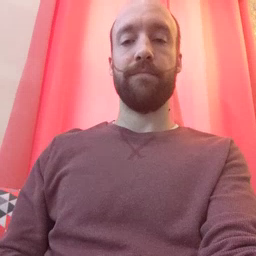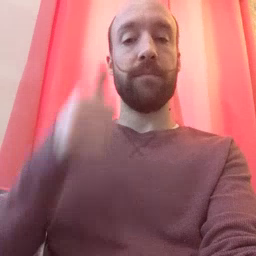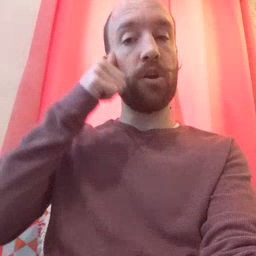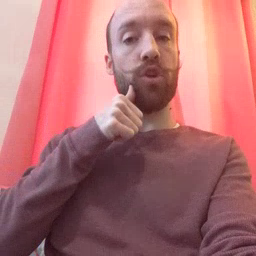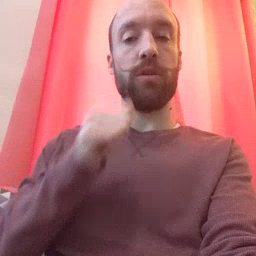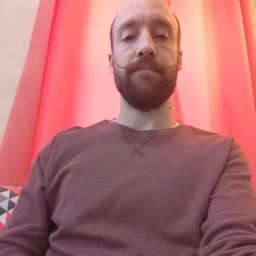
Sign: girl